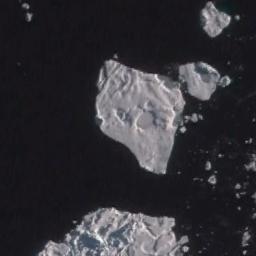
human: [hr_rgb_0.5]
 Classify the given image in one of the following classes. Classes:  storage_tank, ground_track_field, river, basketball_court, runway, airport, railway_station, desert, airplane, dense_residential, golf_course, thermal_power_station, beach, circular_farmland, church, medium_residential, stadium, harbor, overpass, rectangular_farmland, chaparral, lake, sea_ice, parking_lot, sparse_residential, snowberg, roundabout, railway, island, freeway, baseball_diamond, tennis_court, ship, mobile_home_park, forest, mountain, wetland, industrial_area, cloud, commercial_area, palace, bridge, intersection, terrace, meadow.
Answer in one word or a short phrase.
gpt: sea_ice